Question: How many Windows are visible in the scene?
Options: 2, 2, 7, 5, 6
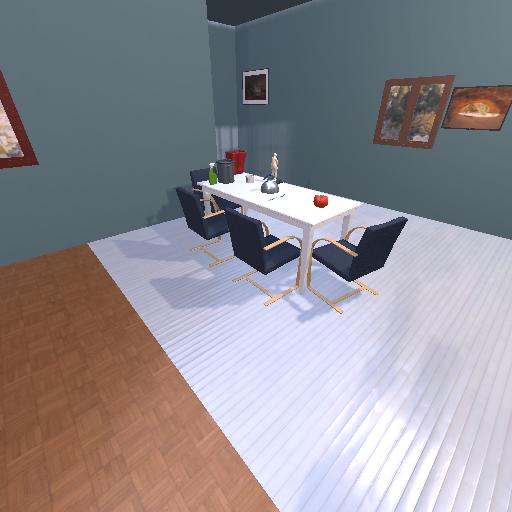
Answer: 2